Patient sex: M
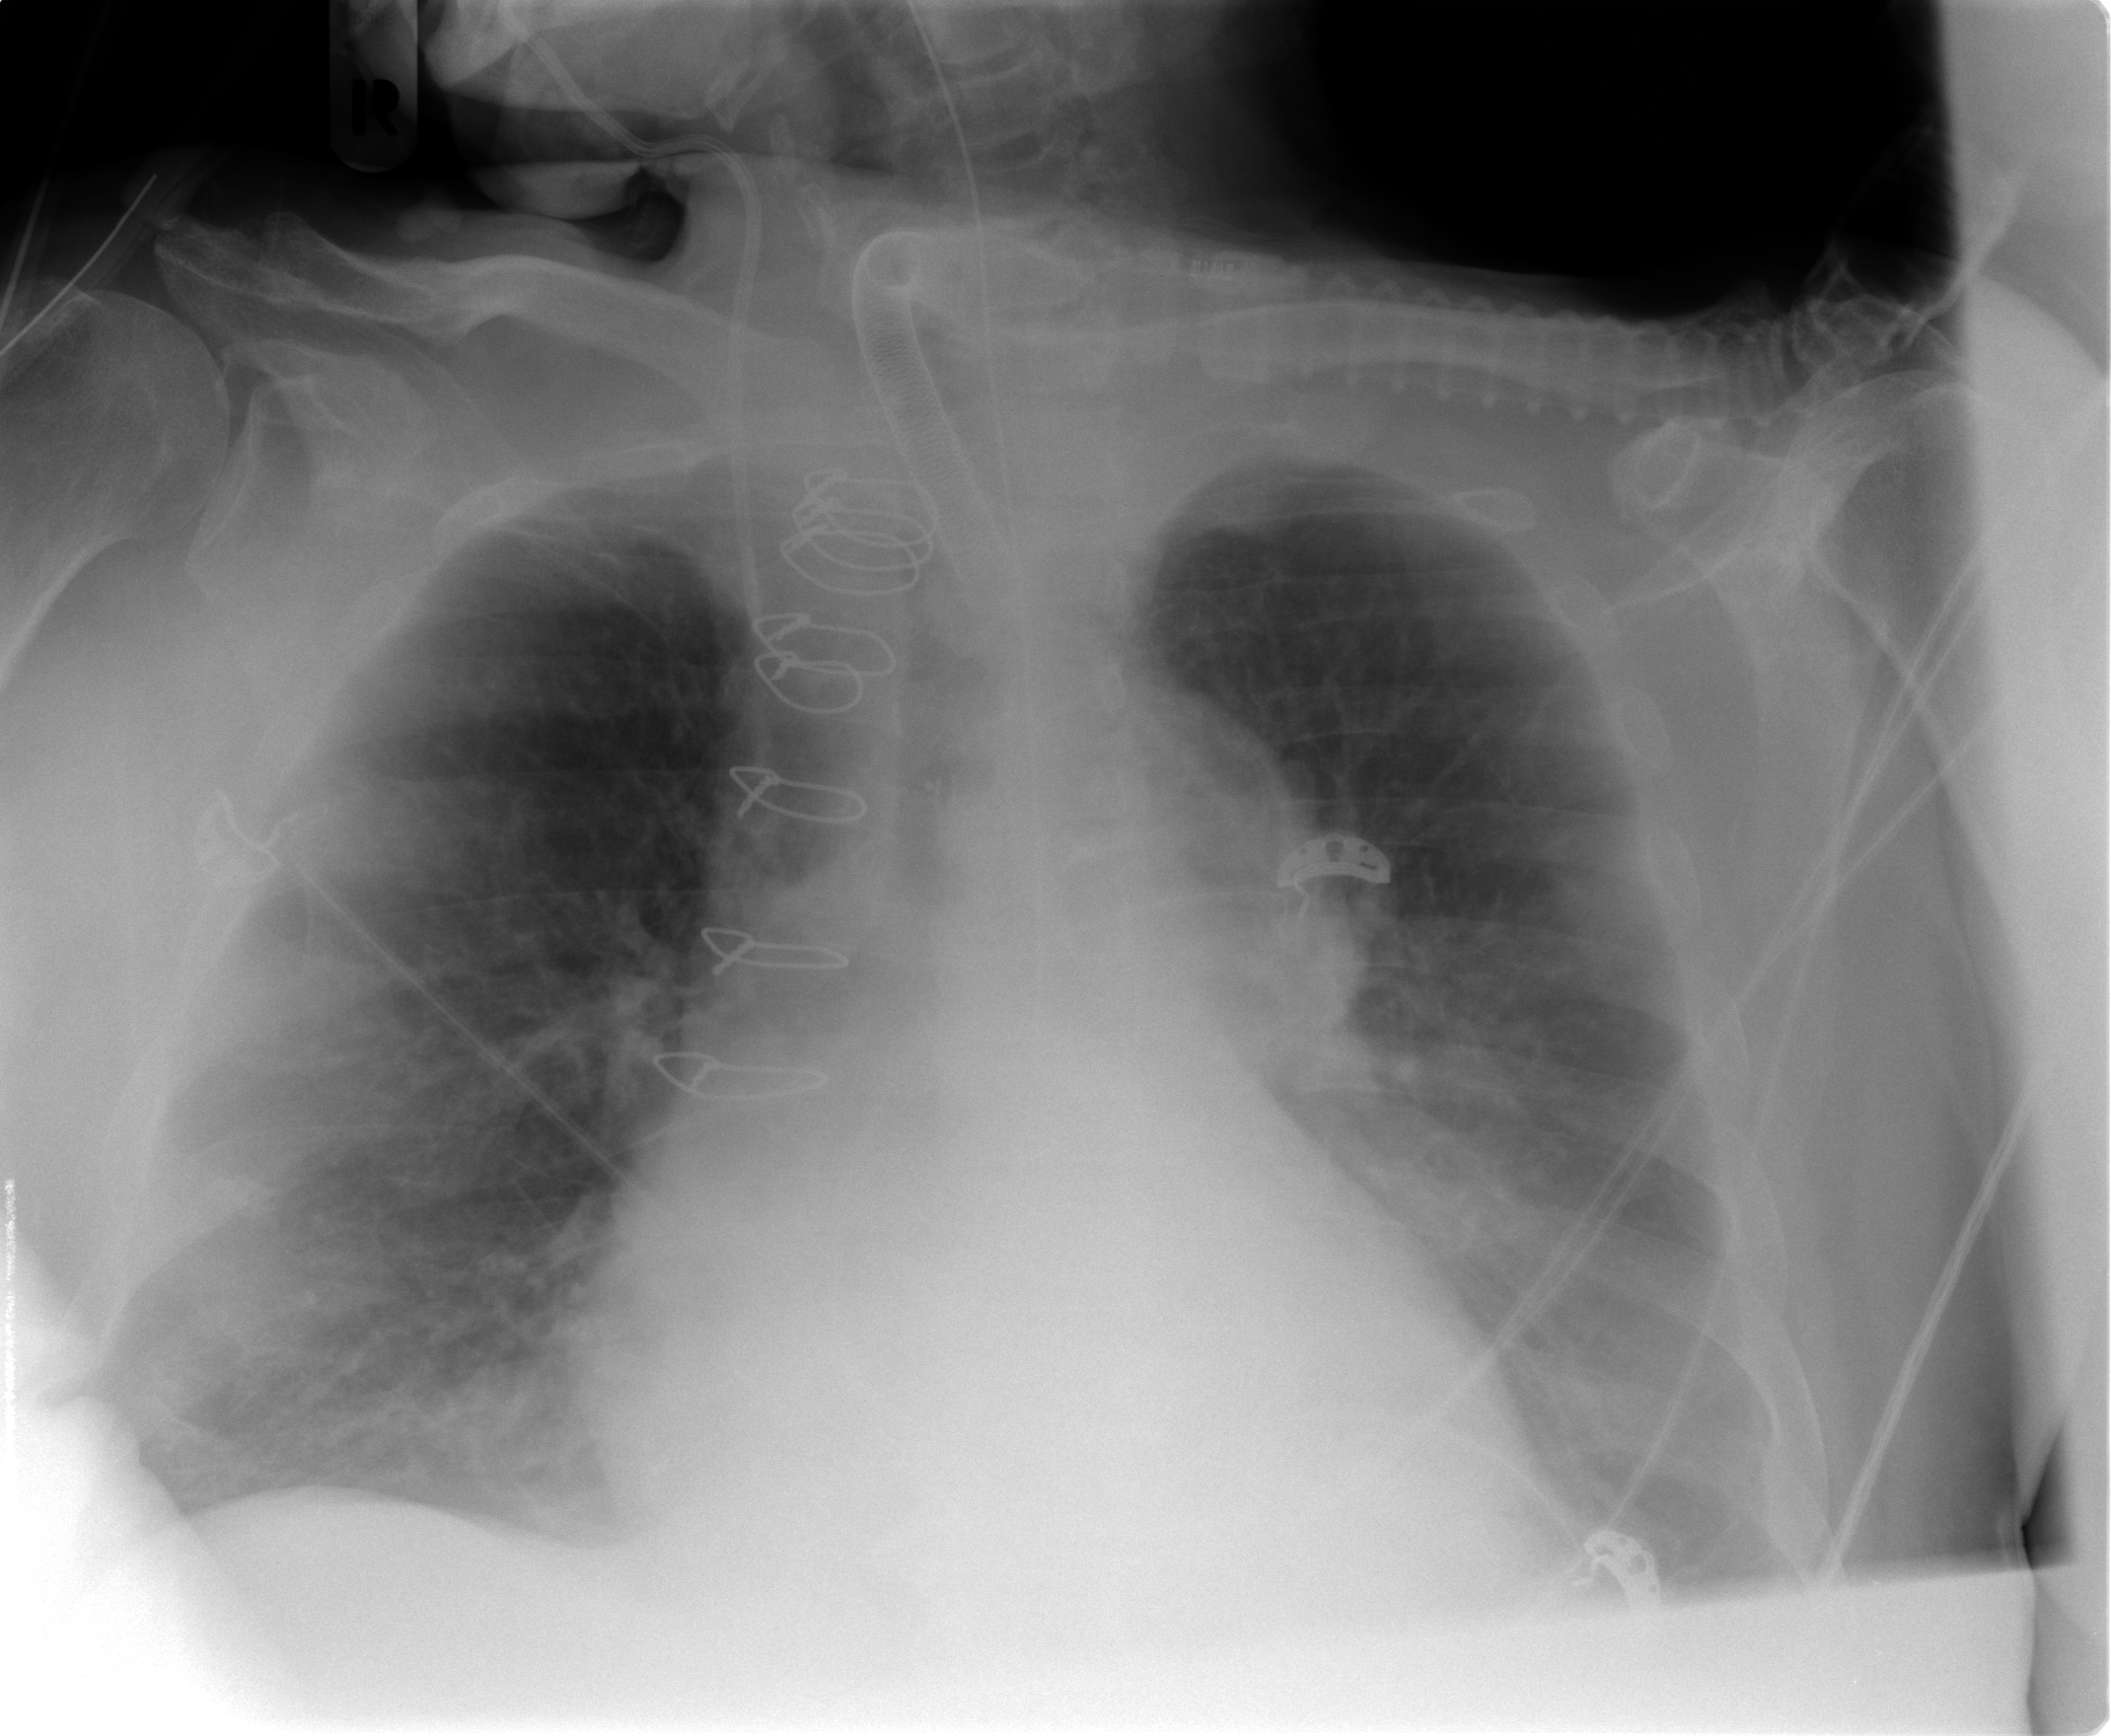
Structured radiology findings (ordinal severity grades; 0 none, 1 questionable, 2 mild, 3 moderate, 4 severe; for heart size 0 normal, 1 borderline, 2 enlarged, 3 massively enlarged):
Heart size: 2
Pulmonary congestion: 2
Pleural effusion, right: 0
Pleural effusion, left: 1
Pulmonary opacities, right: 2
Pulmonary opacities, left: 2
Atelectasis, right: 2
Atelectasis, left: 2